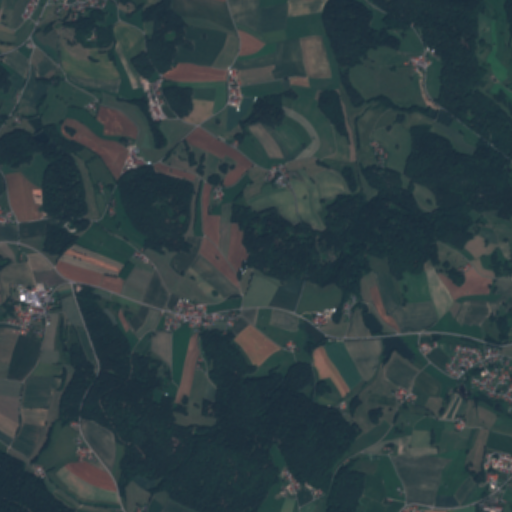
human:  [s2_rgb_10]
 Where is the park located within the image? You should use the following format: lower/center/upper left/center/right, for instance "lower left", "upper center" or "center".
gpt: The park is located in the lower right of the image.
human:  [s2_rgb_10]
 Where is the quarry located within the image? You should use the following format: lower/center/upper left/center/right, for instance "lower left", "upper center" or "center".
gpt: The quarry is located in the center left of the image.
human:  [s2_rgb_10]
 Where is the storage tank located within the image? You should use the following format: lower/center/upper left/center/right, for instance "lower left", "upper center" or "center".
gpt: The storage tank is located in the center of the image.
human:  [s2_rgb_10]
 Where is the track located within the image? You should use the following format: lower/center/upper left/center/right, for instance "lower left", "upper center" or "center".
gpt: The track is located in the lower right of the image.
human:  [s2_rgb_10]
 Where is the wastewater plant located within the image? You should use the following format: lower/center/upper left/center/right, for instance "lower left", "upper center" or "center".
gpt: The wastewater plant is located in the upper left of the image.
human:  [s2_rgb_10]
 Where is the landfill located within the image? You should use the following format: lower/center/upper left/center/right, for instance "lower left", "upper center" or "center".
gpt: There is no landfill in the image.